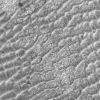
Atmospheric dust classification: not_dusty